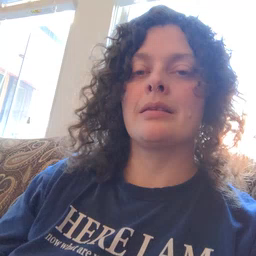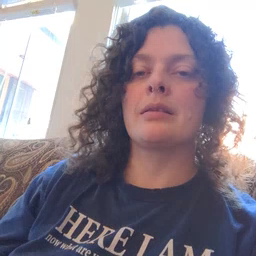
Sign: after